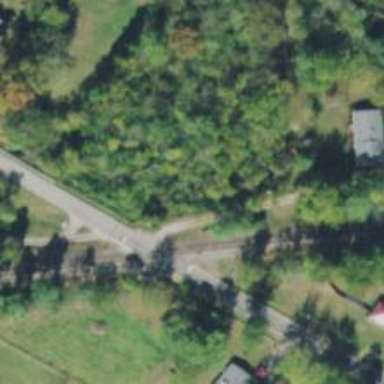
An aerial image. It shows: Railway level crossing.